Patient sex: F
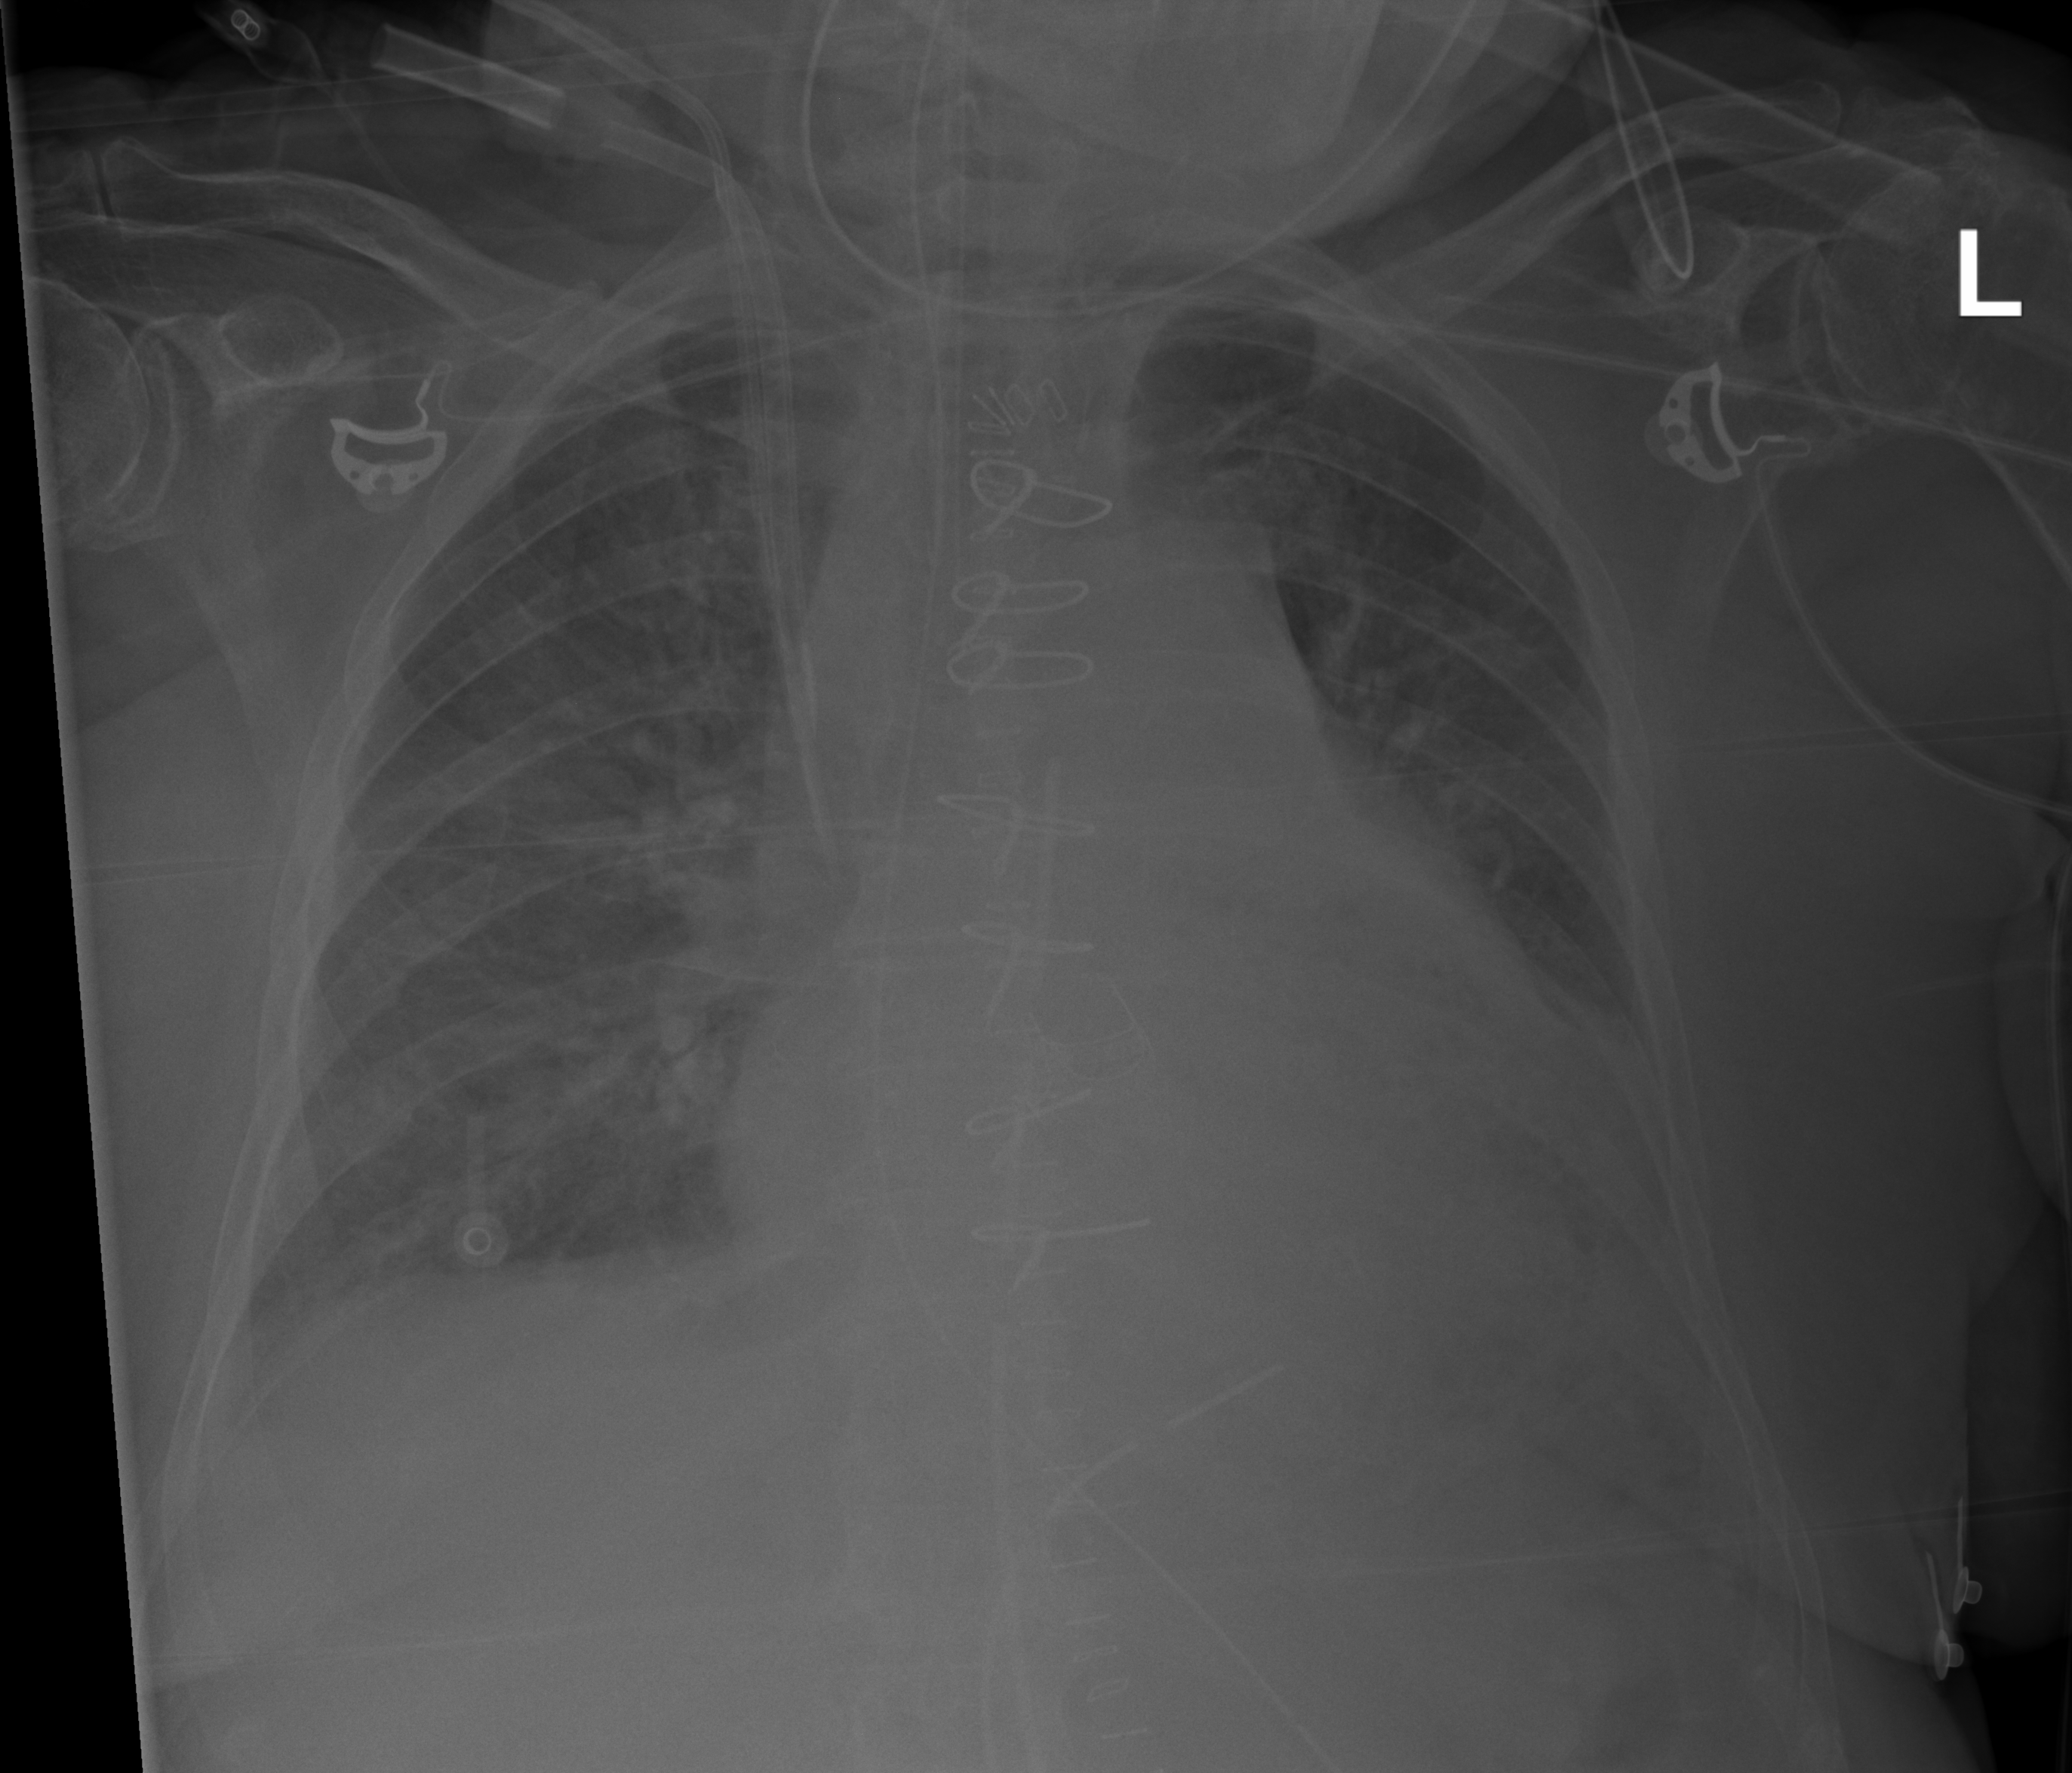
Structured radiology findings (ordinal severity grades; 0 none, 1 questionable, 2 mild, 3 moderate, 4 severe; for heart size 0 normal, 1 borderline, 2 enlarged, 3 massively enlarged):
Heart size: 2
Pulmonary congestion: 2
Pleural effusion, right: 1
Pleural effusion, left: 1
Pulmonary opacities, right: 0
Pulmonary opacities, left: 0
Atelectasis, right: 1
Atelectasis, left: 2